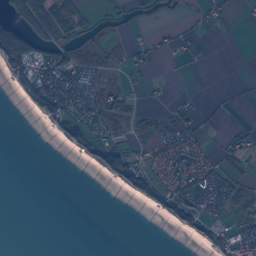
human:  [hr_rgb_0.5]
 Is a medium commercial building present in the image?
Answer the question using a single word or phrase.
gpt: no

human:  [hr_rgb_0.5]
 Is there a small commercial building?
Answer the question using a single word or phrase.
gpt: yes

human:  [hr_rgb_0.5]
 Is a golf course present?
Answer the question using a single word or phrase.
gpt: yes

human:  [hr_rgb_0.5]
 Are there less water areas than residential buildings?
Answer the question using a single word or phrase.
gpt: yes

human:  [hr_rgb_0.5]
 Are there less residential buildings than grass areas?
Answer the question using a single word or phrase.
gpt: no

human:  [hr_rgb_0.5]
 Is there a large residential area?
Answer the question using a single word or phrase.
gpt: yes

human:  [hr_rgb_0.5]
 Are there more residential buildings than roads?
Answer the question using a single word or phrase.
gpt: yes

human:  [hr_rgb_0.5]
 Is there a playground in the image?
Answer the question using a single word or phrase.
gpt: yes

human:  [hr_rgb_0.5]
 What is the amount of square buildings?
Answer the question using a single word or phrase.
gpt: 2

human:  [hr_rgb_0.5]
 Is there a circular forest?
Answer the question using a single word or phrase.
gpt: no

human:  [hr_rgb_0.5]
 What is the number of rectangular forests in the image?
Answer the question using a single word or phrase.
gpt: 9

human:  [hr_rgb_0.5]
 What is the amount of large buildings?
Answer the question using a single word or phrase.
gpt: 0

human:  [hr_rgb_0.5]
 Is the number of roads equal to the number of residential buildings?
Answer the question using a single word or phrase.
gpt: no

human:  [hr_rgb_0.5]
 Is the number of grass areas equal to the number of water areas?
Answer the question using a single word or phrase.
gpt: no

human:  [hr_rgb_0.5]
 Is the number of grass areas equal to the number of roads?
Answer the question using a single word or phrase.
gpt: no

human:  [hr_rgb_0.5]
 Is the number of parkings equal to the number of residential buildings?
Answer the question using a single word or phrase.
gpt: no

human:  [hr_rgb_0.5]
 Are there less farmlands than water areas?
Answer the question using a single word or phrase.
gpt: no

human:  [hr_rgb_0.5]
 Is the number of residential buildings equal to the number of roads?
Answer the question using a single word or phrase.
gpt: no

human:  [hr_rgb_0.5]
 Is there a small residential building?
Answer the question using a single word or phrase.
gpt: yes

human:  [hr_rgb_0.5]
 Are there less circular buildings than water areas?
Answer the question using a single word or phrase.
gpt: yes

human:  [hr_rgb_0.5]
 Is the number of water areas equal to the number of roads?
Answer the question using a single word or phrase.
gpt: no

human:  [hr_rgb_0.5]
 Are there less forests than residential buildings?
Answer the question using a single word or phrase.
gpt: yes

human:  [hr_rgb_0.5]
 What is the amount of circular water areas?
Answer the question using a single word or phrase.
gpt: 4

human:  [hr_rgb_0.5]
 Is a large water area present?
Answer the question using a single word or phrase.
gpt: yes

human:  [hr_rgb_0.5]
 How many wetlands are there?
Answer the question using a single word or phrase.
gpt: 18

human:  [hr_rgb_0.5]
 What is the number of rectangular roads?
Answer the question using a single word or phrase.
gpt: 0

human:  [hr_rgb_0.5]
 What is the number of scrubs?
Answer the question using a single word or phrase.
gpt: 18

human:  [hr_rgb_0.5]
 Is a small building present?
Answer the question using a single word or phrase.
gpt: yes

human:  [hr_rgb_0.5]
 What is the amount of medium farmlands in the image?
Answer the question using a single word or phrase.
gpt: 1

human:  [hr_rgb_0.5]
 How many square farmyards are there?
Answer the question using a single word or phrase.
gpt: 0

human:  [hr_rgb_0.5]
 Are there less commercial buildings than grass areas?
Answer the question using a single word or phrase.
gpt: yes

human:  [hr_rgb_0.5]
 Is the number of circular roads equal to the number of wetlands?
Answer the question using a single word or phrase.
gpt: no

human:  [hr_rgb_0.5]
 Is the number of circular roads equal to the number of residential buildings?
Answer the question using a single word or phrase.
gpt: no

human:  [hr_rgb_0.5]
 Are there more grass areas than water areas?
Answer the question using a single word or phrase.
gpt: yes

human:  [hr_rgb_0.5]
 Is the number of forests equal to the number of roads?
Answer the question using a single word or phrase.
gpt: no

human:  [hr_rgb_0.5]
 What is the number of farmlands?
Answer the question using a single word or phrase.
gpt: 40